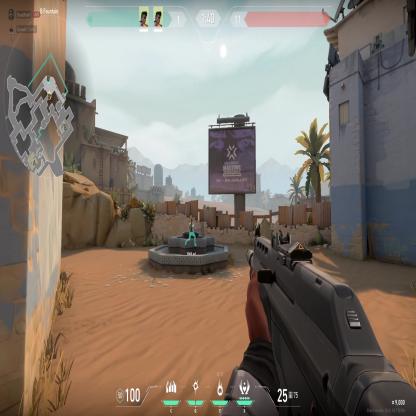
Label: teammate